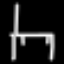
Label: chair